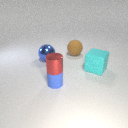
large blue metal sphere to the left of large cyan rubber cube